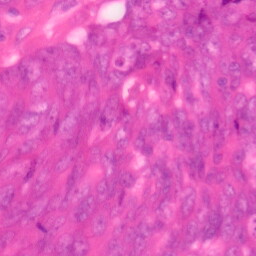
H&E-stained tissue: Colon